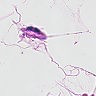
Metastatic tissue present: no